This time-frequency spectrogram was computed from a bearing vibration snapshot; brighter regions carry more energy. Classify the bearing condition as one of: normal, inner_race, outer_race, ball.
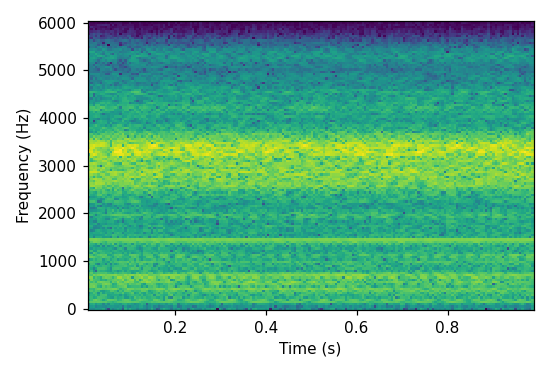
Answer: ball